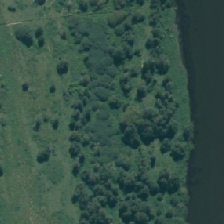
Land cover: herbaceous_freshwater_vege